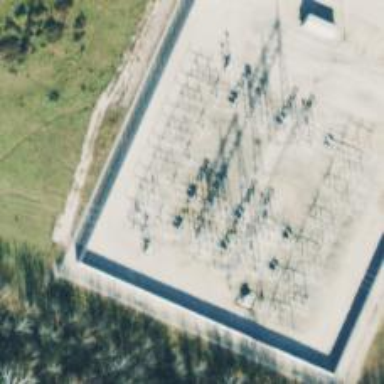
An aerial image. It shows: Switch for power supply.